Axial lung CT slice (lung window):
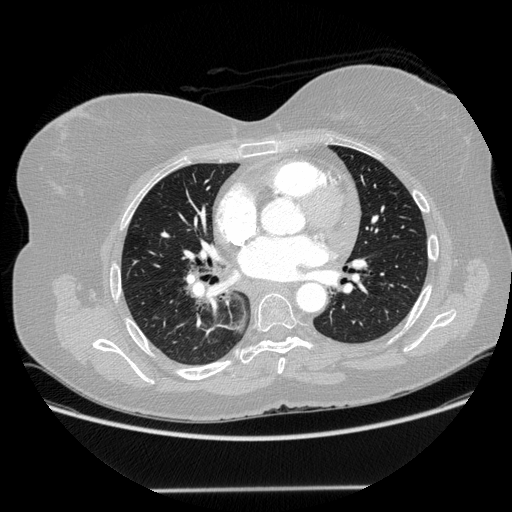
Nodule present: no